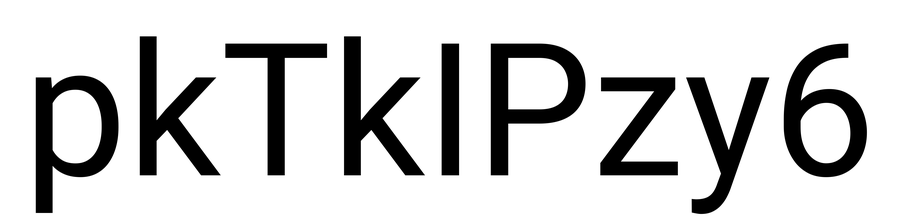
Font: Roboto_Regular